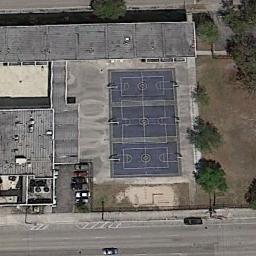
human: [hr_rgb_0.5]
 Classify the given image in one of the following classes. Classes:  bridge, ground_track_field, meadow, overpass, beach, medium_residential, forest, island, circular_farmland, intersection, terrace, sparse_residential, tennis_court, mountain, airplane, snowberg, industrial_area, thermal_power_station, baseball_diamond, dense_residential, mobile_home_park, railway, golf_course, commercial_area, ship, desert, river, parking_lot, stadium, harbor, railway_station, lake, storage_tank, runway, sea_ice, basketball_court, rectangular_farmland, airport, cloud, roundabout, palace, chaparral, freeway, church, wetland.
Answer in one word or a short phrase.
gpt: basketball_court